Question: My ini code for the config is as:
'''
[Config BR54MBPS1MS]
description = "at 54MBPS with SI 1ms for 1250 Bytes with all time interval"
repeat = 2
sim-time-limit = 1 min
**.scalar-recording = true
**.vector-recording = false
**.host1.udpApp[0].messageLength = 1250B
**.wlan*.bitrate = 54Mbps
**.host1.udpApp[*].sendInterval = ${interval = 100..1200 step 100} us
**.vector-recording = false
output-scalar-file = 54Mbps/${configname}54Mbps${interval}us.sca
'''
and I want to run it for all given intervals from 100 us to 1200 us with a gap of 100 us (at 100, 200, 300 ... us) in omnet tkenv or gui. The only option I read for it is by run it through run configuration as:
The problem is that, it runs only for 100us successfully, generates the output sca file and terminates the process. I am not able to figure out the reason for not running the for the next send interval.
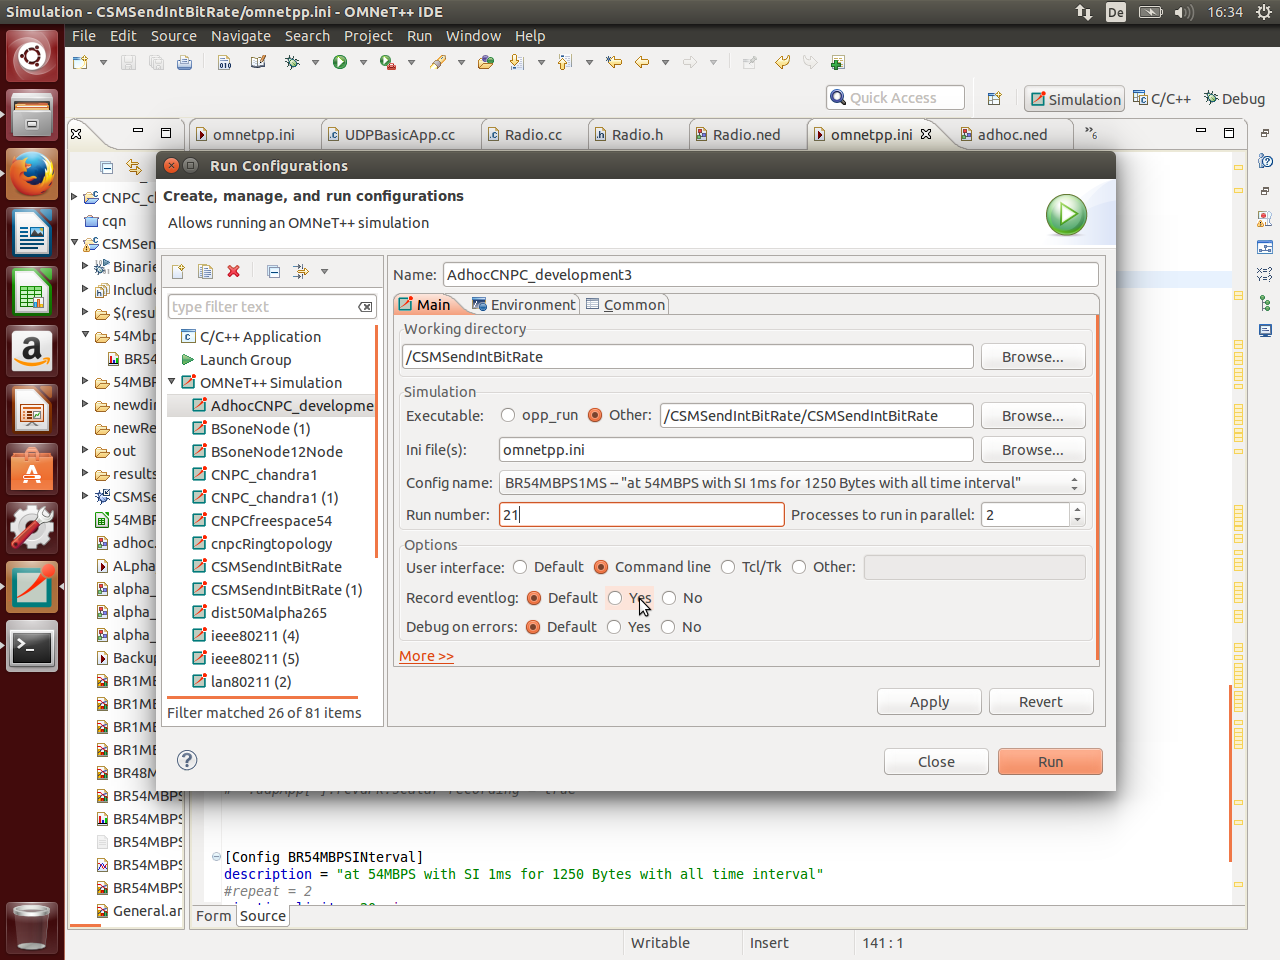
Answer: In order to run all combinations of 'sendInterval' values you should write '*' (asterisk) in 'Run number' field and select 'Command line' interface. Multiple runs are not possible when 'Tcl/Tk user interface' is selected.